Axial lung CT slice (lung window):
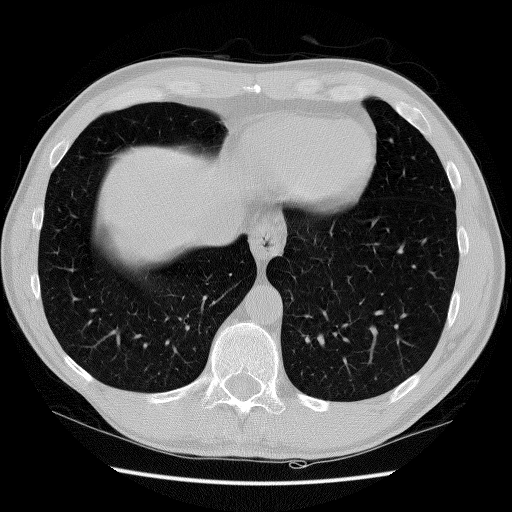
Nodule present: no